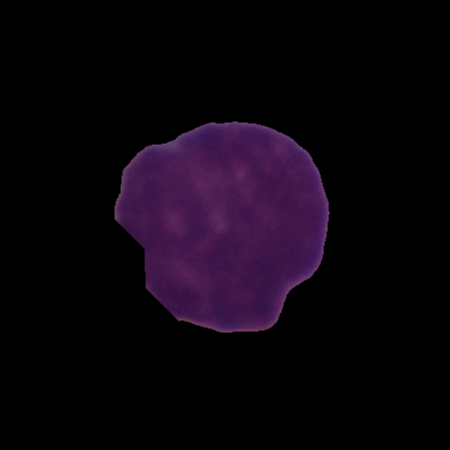
Label: cancer